Interaction volume radius: 5 \u00c5
Interaction volume height: 20 \u00c5
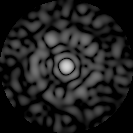
Disorder parameter: 0.8057